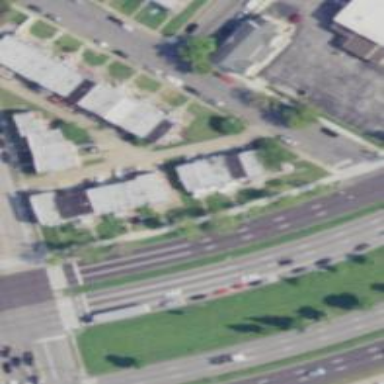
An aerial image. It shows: Alley classified as service road.